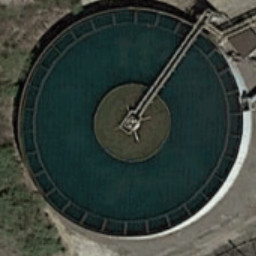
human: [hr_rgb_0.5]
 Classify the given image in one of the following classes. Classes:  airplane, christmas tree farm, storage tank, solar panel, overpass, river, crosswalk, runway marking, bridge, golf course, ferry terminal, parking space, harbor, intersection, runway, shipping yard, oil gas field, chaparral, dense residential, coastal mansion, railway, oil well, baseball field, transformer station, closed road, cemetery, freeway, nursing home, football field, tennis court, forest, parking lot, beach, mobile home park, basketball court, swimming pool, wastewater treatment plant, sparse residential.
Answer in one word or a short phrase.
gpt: wastewater treatment plant